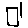
Label: square